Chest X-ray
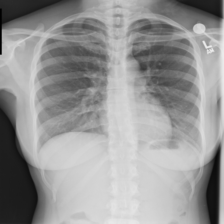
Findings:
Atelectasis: negative
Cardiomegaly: negative
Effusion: negative
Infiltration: negative
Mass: negative
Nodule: negative
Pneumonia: negative
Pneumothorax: negative
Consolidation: negative
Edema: negative
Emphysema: negative
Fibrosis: negative
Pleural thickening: negative
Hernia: negative